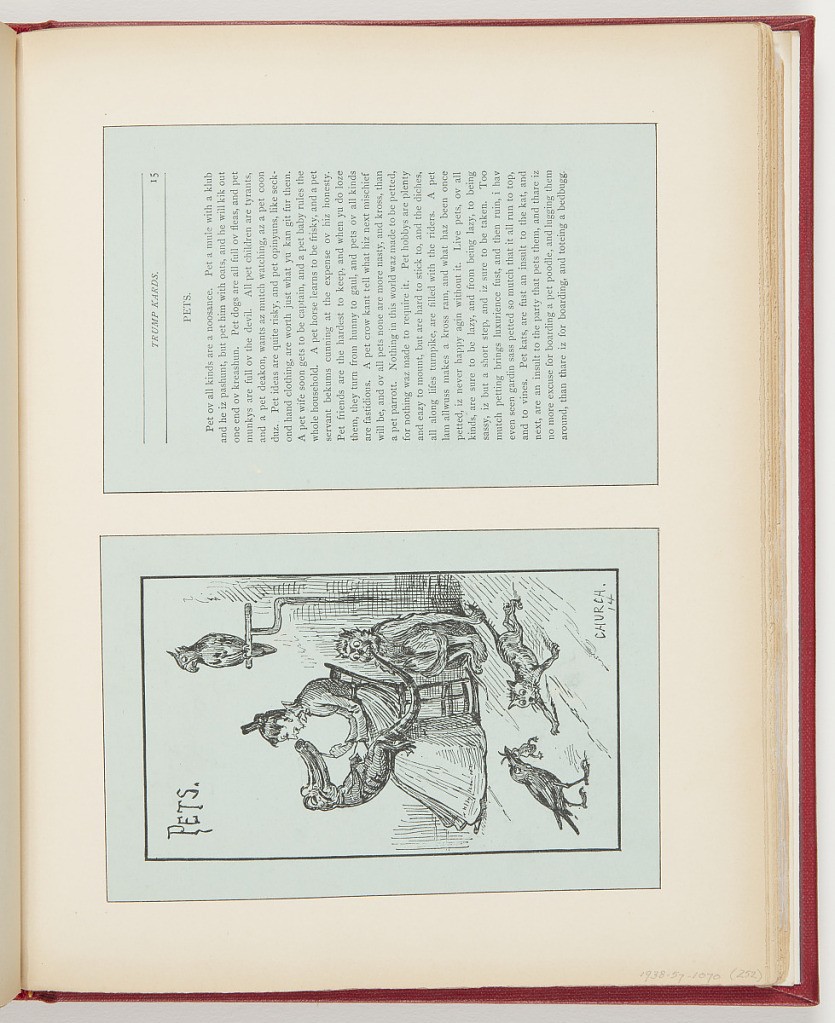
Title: Pets
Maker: Frederick Stuart Church, American, 1842–1924
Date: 1877
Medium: Printed in black ink on blue paper
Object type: Ephemera
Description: Top; short story on the negative aspects of owning a pet. Bottom; center background, profile of woman facing left, sitting in a rocking chair holds pet alligator or crocodile, finger caresses chin. Center background, monkey sitting, with knees to chest, biting crocodiles or alligator's tail, left hand grabbing cat's tail. Right background, bird stands on birdstand, watching monkey below.  Foreground, left, crow with frog in beak; left, cat walking towards crow.